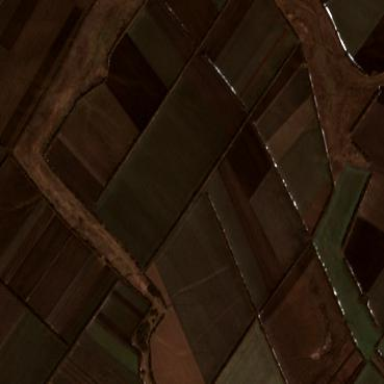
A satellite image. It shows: View of farmland.